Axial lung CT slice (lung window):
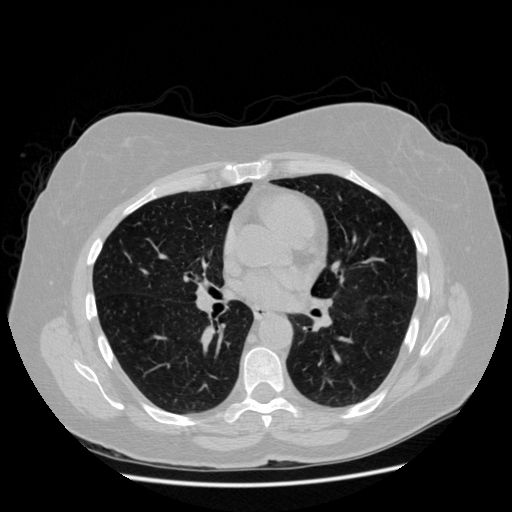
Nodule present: no